Field crop: maize
Growth stage: 1
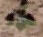
Species: chenopodium